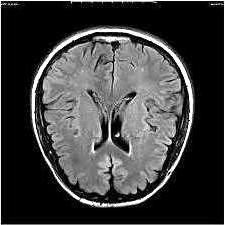
Label: notumor